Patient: sex M, age 57
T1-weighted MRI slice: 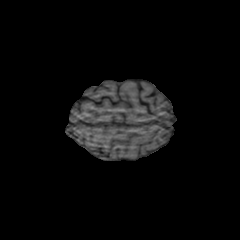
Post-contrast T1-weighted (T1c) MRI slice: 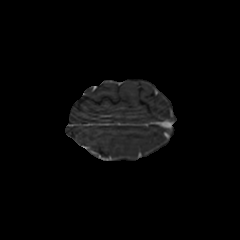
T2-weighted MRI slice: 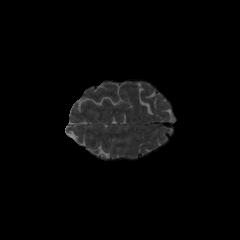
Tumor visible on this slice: no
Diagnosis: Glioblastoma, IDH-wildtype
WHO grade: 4